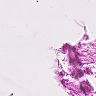
Metastatic tissue present: no